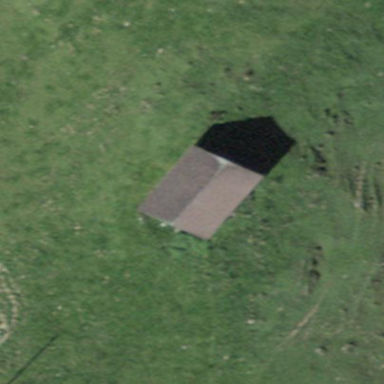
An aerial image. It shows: Barn.